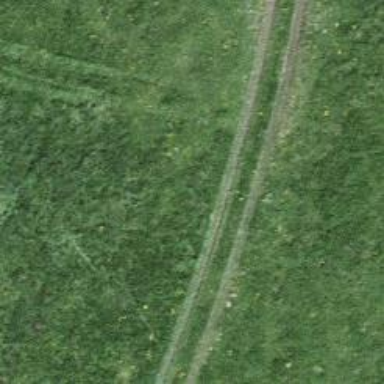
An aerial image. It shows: Track with grade 4 track type.